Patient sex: M
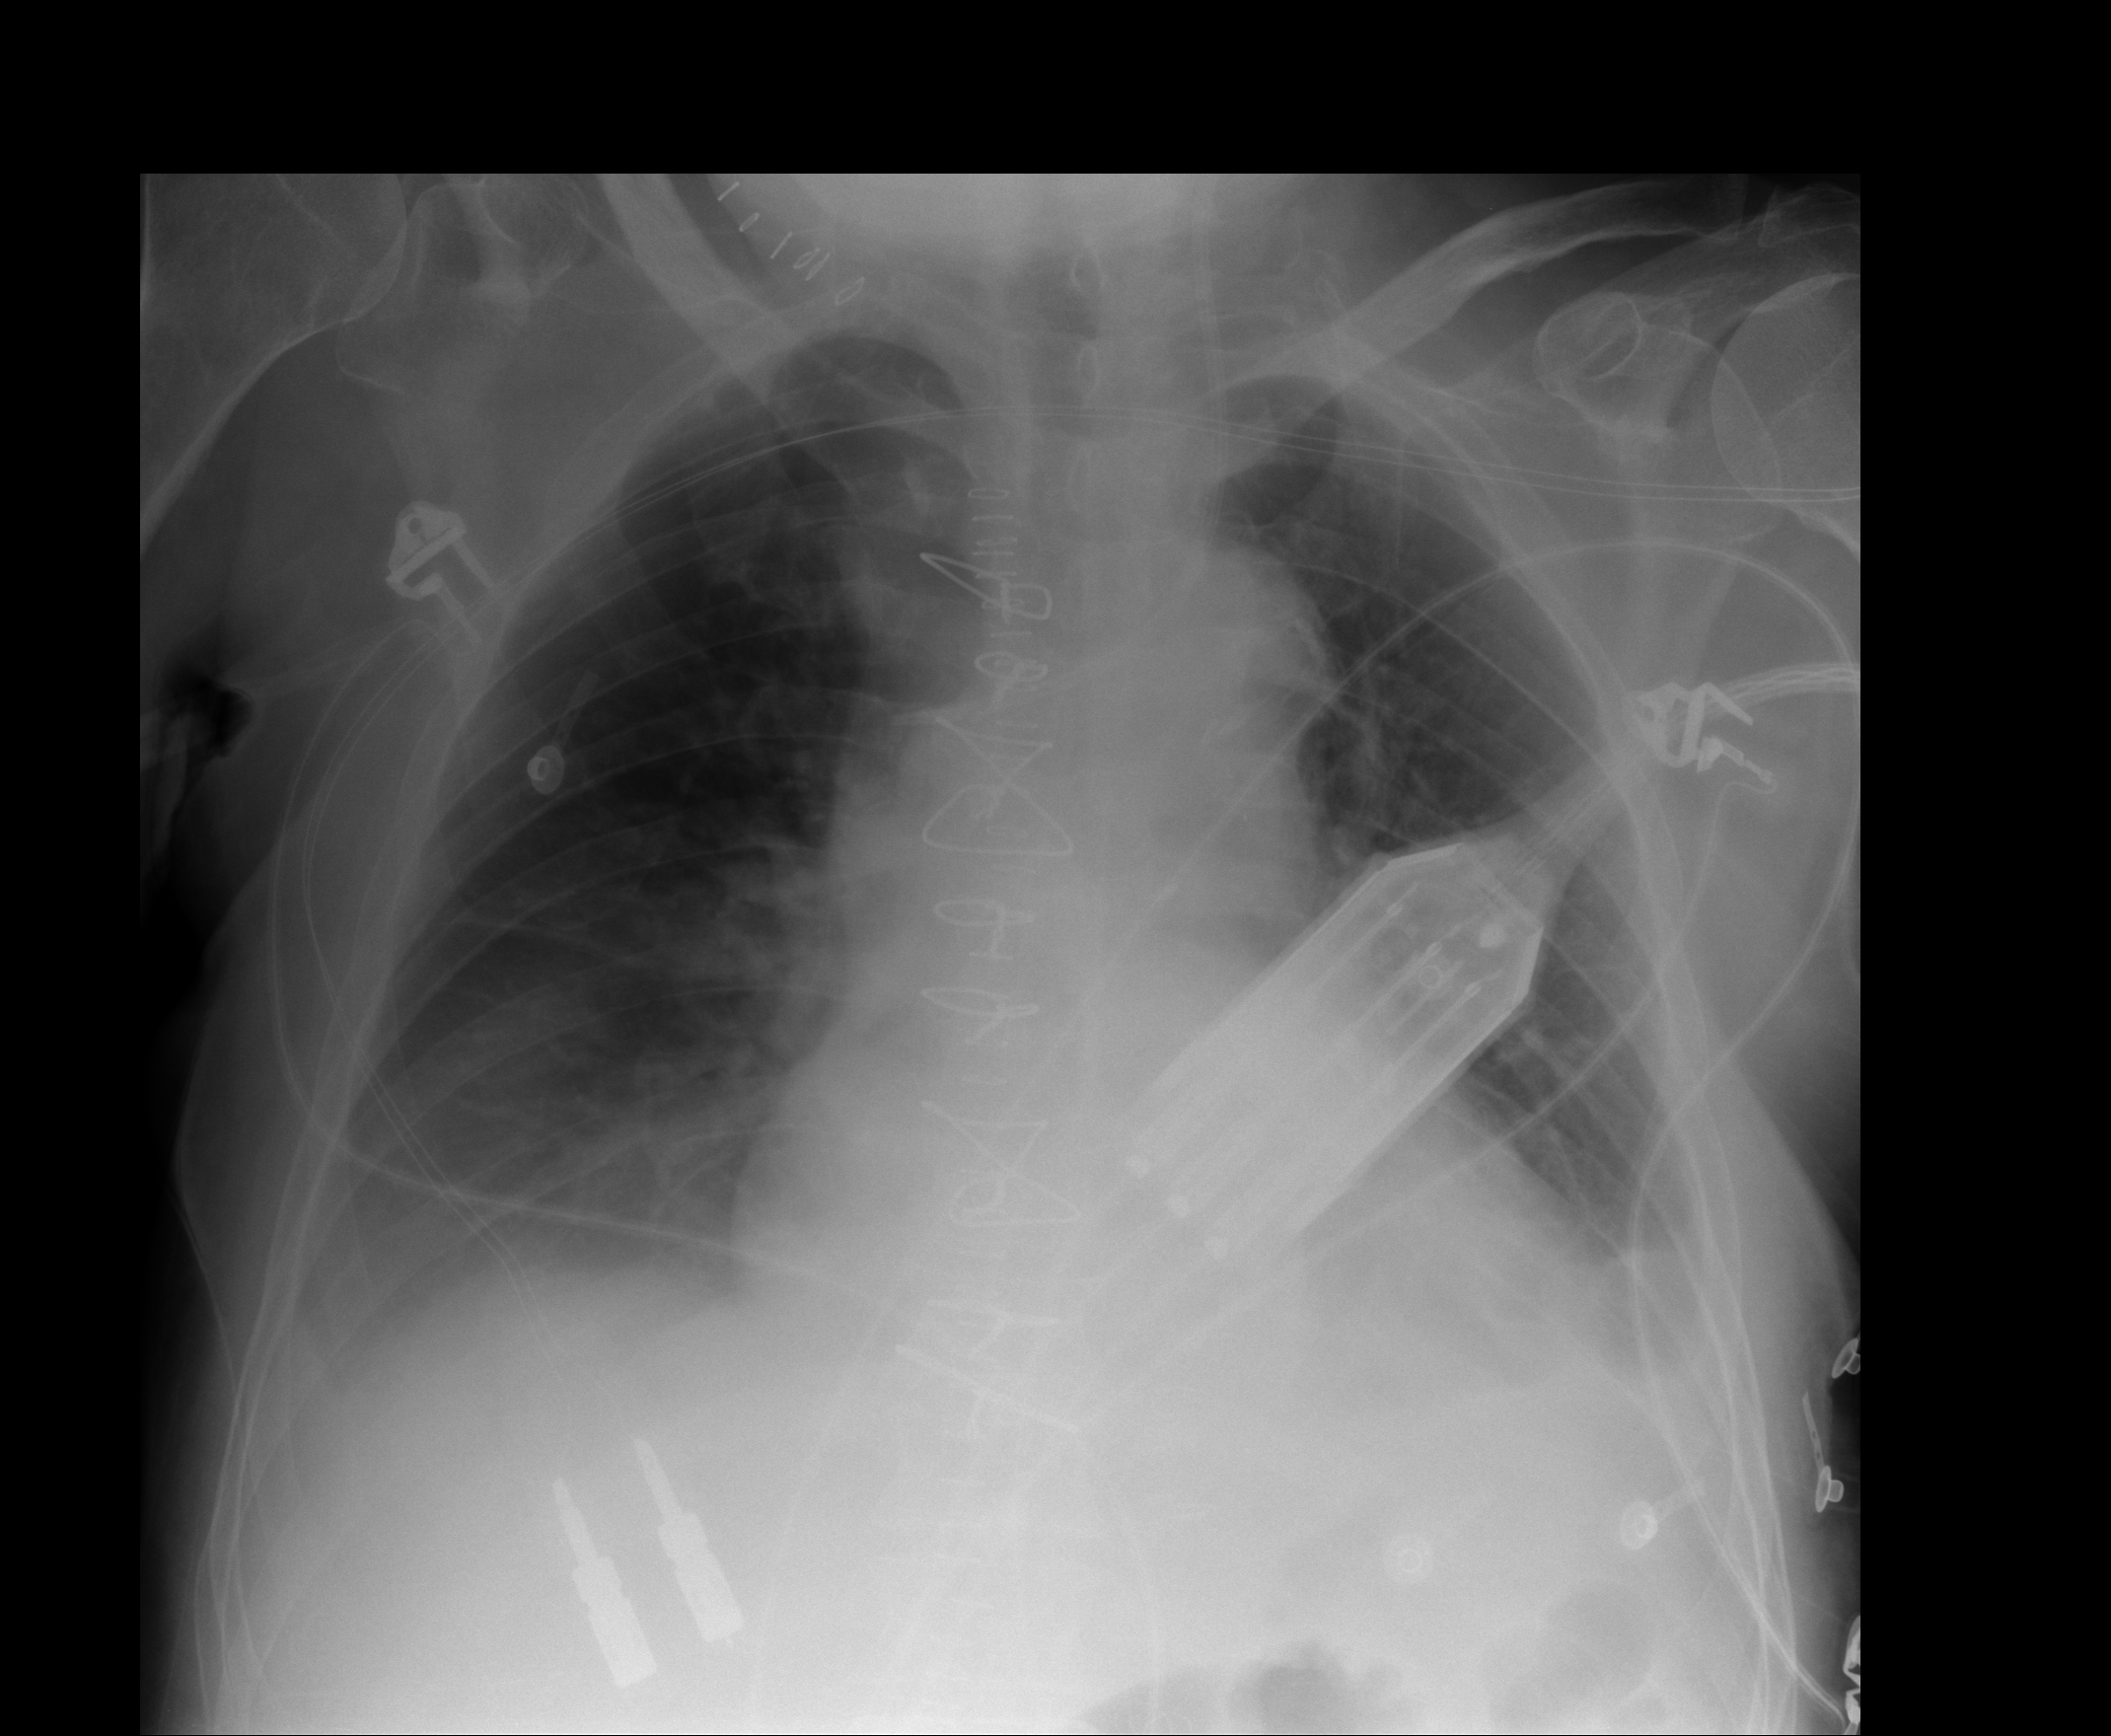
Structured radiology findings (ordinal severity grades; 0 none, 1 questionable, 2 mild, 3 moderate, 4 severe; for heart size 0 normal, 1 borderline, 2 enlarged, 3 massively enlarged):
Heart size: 2
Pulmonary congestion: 2
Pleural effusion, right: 2
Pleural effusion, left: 2
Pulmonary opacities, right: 0
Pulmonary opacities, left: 0
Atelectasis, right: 2
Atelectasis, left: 2